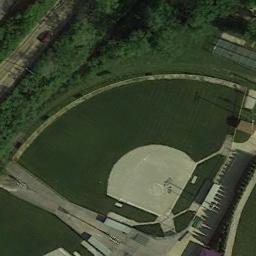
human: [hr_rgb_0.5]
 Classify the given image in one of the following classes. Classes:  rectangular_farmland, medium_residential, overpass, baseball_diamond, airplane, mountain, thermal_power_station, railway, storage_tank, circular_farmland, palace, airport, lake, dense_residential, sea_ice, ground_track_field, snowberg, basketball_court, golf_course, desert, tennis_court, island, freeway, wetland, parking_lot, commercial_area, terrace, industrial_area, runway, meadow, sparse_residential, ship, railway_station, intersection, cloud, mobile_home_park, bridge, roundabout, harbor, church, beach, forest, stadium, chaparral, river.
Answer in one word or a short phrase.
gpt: baseball_diamond